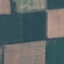
Land use / land cover: AnnualCrop